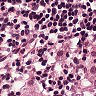
Metastatic tissue present: yes